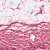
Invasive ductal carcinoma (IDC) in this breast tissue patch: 0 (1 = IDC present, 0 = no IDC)